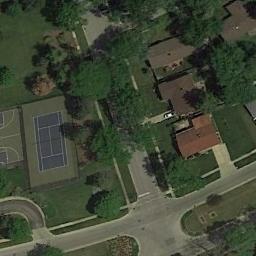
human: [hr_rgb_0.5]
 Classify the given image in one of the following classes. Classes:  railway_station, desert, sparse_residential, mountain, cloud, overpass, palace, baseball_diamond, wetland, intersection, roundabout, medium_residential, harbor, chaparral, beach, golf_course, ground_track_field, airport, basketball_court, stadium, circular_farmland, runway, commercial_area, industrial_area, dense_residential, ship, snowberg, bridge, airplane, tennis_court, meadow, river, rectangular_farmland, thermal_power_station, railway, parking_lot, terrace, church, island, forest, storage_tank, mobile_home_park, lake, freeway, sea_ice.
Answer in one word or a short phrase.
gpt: tennis_court